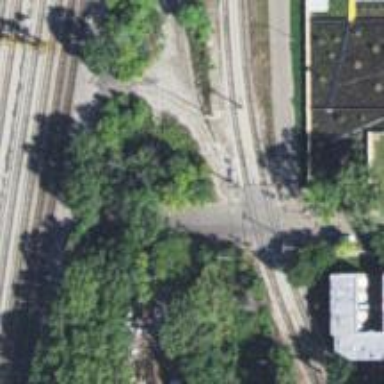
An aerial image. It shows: Railway crossing with lights.